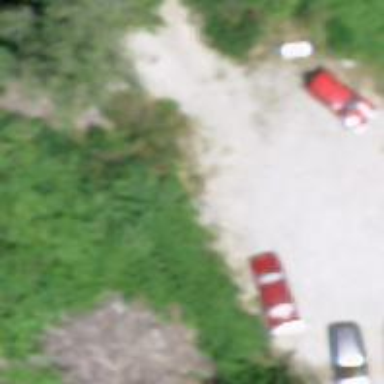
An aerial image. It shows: Parking area.